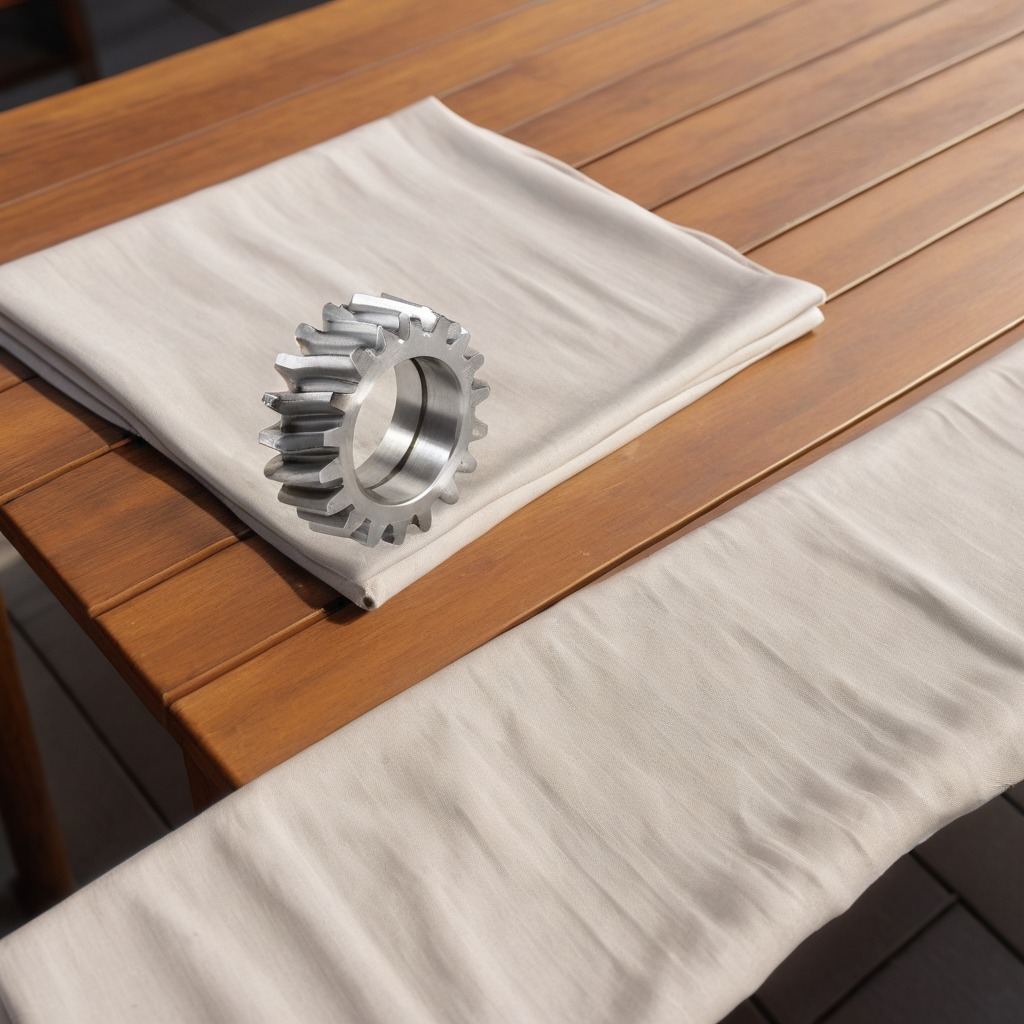
A steel gear with teeth is lying on a wooden table in an outdoor workshop.